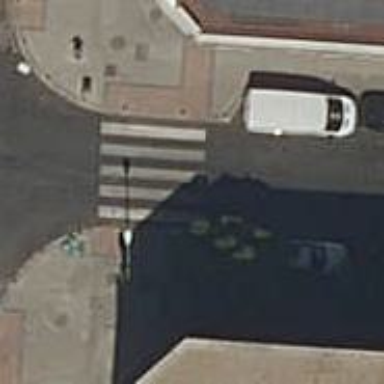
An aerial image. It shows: Marked crossing on the road.